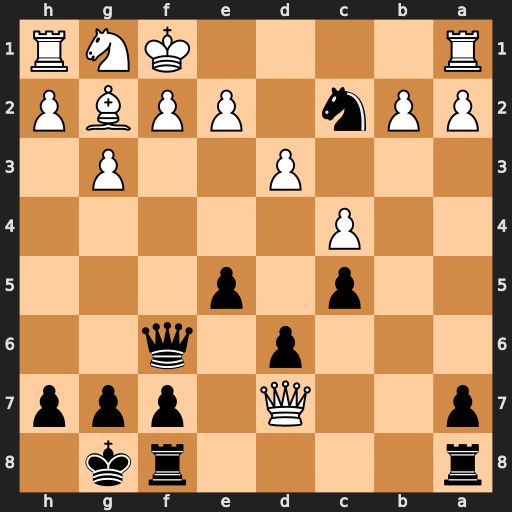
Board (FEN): r4rk1/p2Q1ppp/3p1q2/2p1p3/2P5/3P2P1/PPn1PPBP/R4KNR
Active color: b
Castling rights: -
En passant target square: -
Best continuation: Ne3+ Ke1 Nxg2+ Kf1 Ne3+